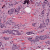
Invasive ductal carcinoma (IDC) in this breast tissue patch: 1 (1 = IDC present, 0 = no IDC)